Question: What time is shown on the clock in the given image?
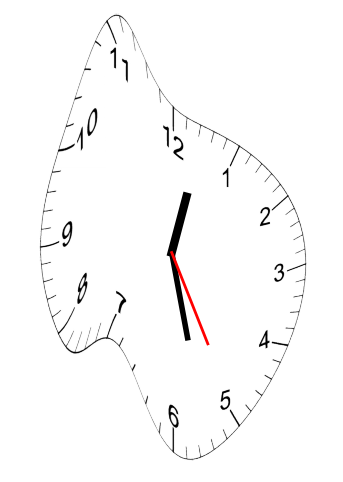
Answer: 12:27:25